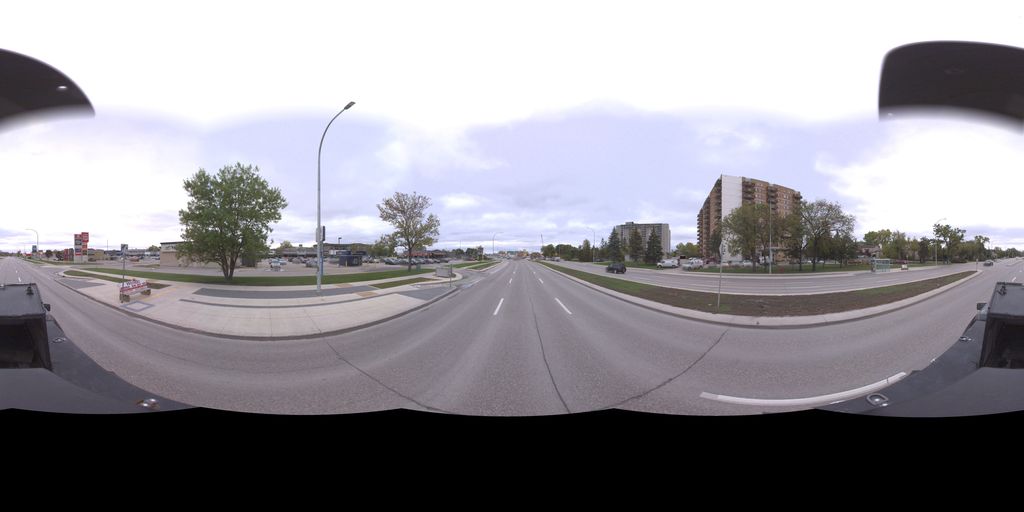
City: winnipeg